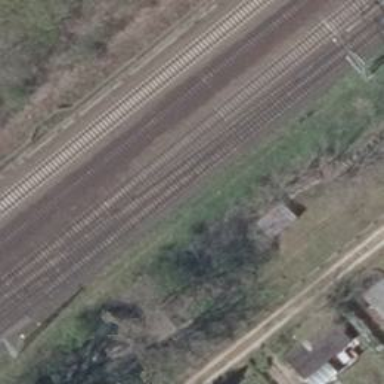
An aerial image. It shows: Railway track with contact lines for electrification.